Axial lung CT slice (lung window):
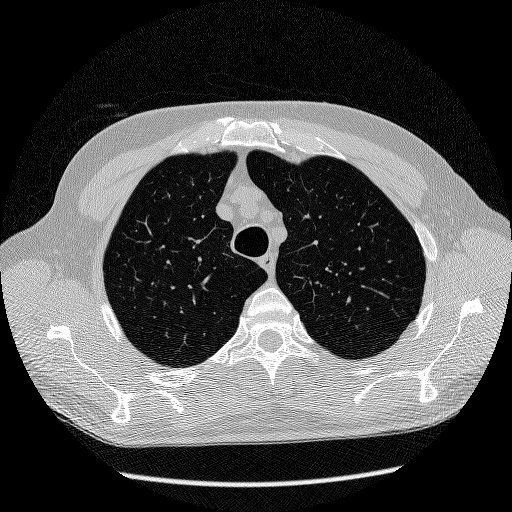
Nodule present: no